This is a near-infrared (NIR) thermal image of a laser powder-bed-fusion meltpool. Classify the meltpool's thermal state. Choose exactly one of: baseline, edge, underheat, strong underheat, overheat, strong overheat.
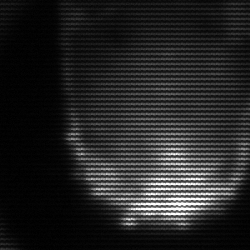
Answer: edge